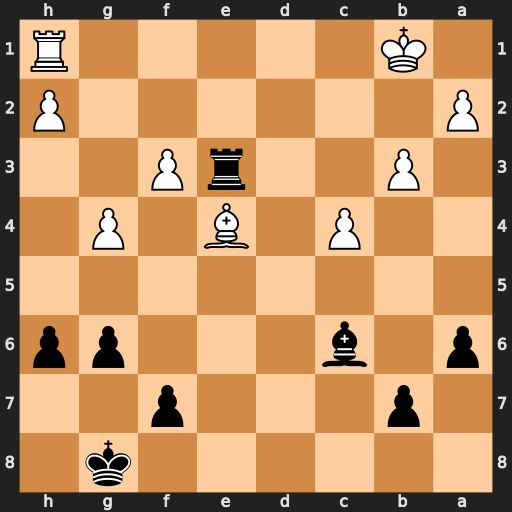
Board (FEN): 6k1/1p3p2/p1b3pp/8/2P1B1P1/1P2rP2/P6P/1K5R
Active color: b
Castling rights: -
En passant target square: -
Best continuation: Rxe4 fxe4 Bxe4+ Kc1 Bxh1